Aerial crown-view tile of a tropical tree (Barro Colorado Island, Panama), acquired 20250512:
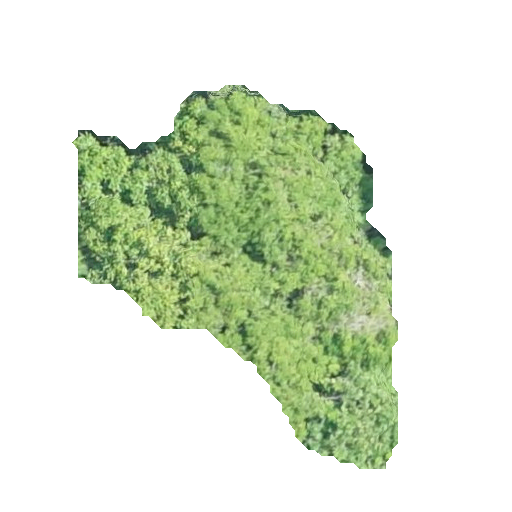
Species: Protium stevensonii
GBIF accepted scientific name: Tetragastris panamensis
Crown area: 111.999 m²